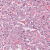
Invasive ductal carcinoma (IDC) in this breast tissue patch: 1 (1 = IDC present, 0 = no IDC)